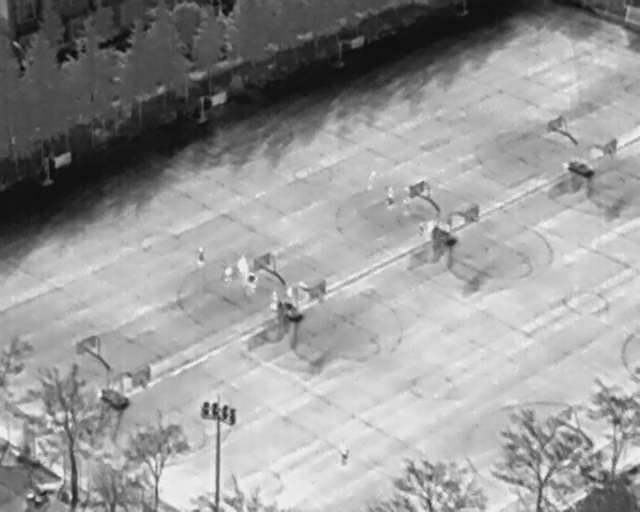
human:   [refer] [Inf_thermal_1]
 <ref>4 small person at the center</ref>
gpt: <box>[[34, 52, 36, 54, 2], [61, 39, 64, 40, 2], [64, 43, 67, 45, 2], [65, 43, 68, 45, 2]]</box>

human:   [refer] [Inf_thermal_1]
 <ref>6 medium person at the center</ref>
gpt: <box>[[29, 49, 33, 50, 2], [35, 50, 39, 52, 2], [37, 53, 41, 55, 2], [41, 57, 44, 59, 2], [58, 37, 62, 39, 2], [43, 57, 47, 58, 2]]</box>